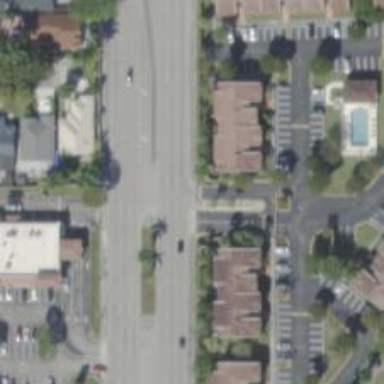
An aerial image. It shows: Marked road crossing.